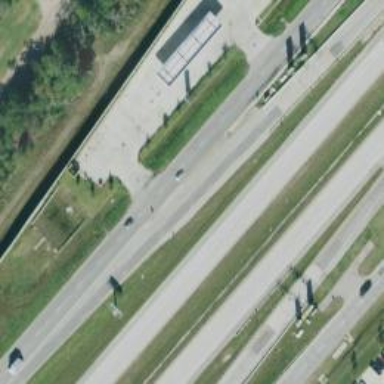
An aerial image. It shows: Secondary road with frontage road alongside.